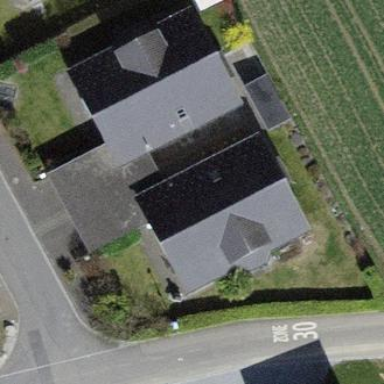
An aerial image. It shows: Building with tiled roof.